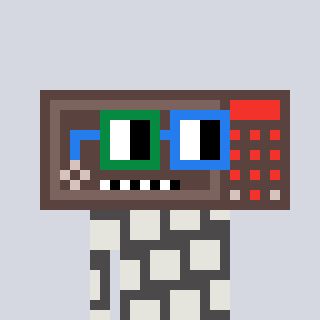
a pixel art character with square green and blue glasses, a wallsafe-shaped head and a grayscale-colored body on a cool background